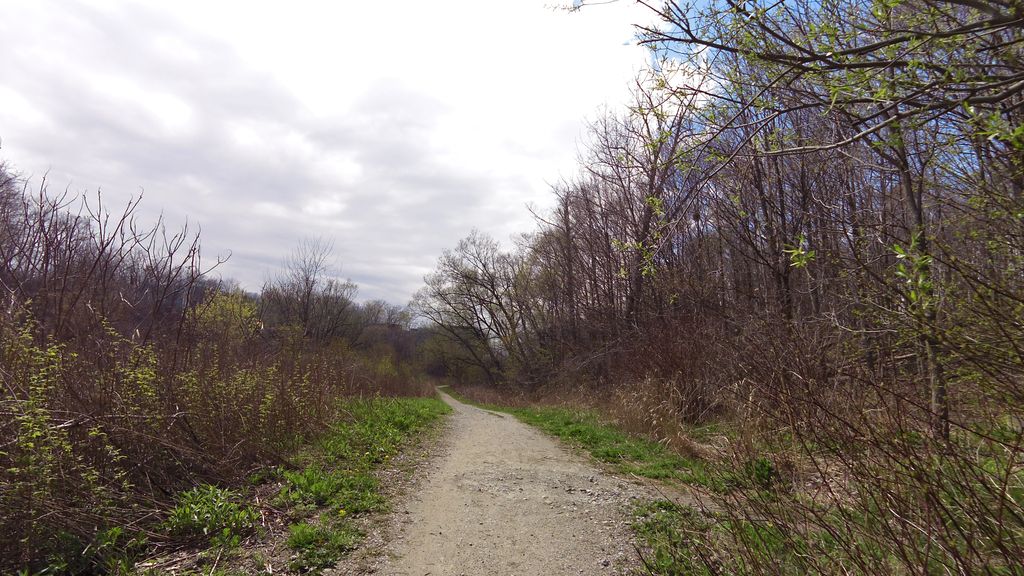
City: toronto